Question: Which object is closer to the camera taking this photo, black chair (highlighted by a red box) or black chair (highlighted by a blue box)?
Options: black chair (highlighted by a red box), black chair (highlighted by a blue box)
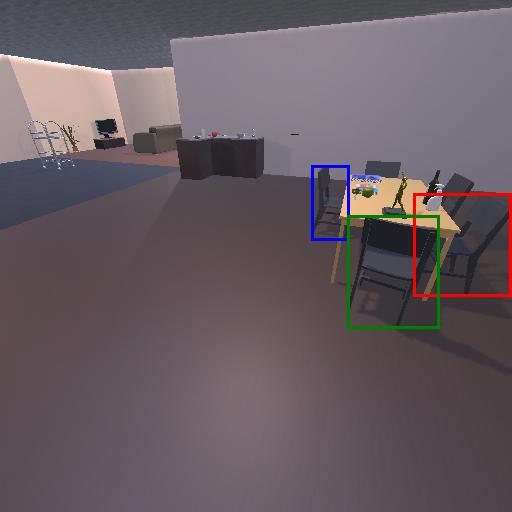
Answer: black chair (highlighted by a red box)